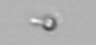
Label: nanoplankton_mix